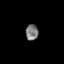
Tissue: skin
Cell type: Epithelial cells
Senescence score: 0.2754
Nuclear area (px): 191
Mean DAPI intensity: 125.524